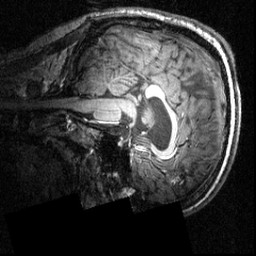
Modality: T1w
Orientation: sagittal
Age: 18
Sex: male
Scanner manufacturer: siemens
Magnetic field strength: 3.951 T
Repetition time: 1.5 s
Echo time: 0.00335 s